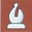
Piece: wB